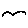
Label: bird